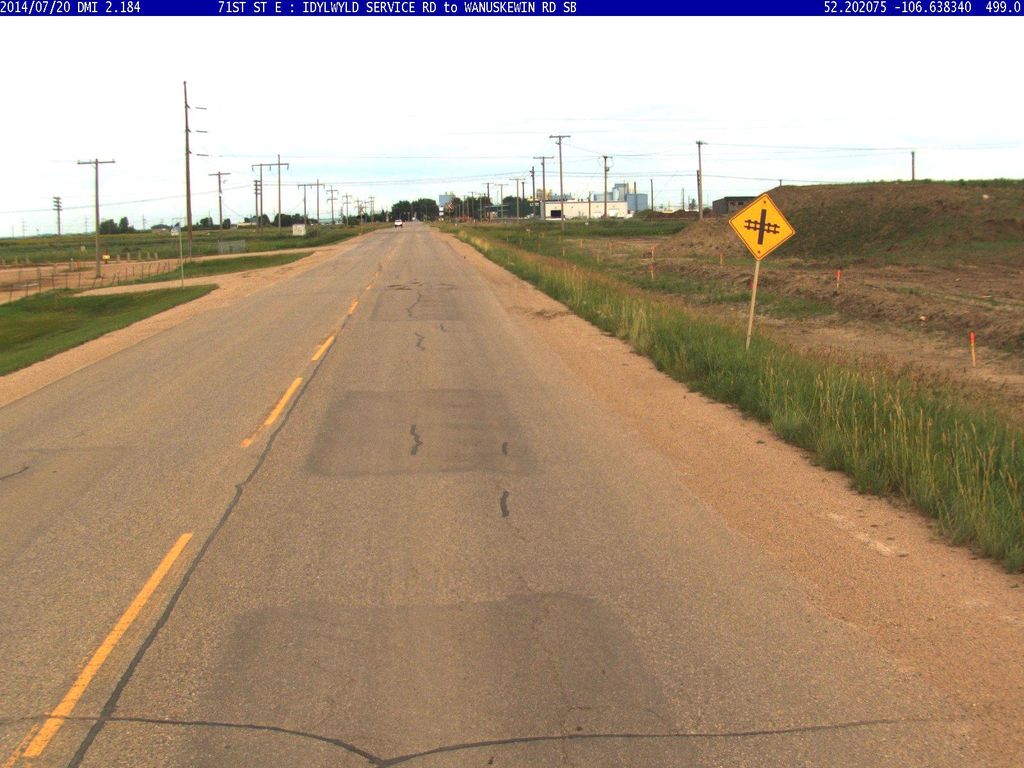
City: saskatoon